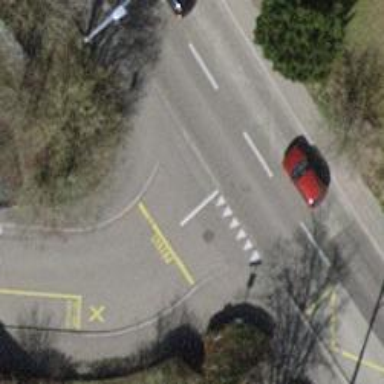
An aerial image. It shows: Unmarked crossing with traffic calming table on the road.